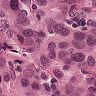
Metastatic tissue present: yes